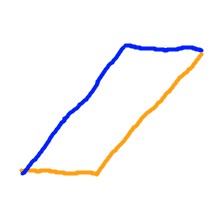
Shape: parallelogram